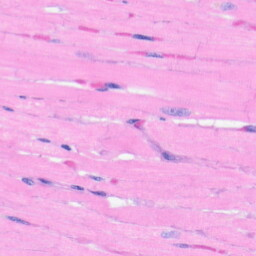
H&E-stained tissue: Heart